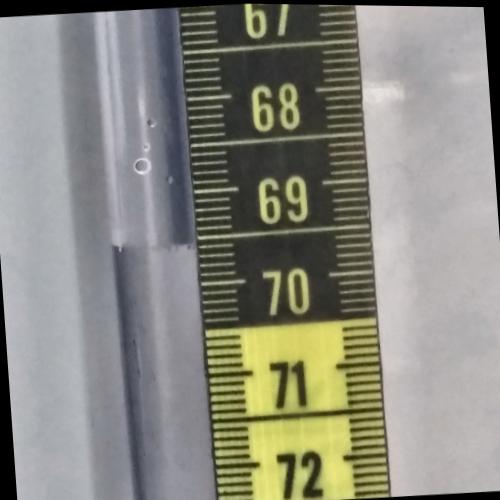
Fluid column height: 69.6 cm